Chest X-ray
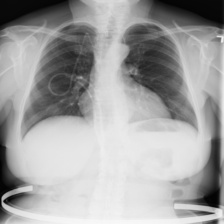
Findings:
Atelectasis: negative
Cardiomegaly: negative
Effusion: negative
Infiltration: negative
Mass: negative
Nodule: negative
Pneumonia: negative
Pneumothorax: negative
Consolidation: negative
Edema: negative
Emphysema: negative
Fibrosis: negative
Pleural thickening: negative
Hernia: negative